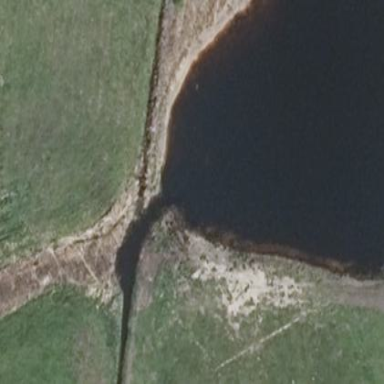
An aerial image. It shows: Oxbow water feature in nature.